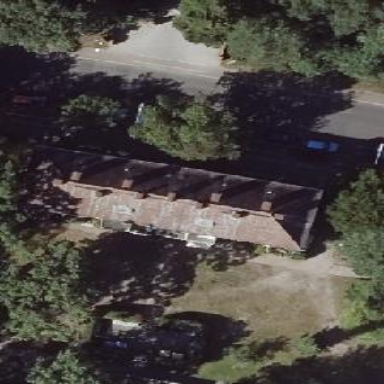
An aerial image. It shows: Apartment building with hipped roof.